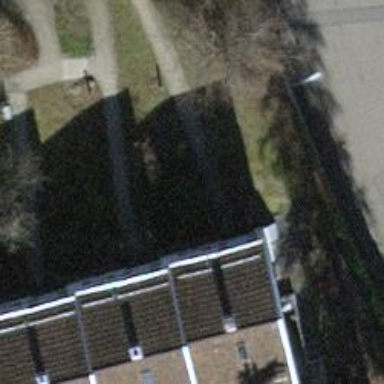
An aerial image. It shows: Simple and straightforward house.